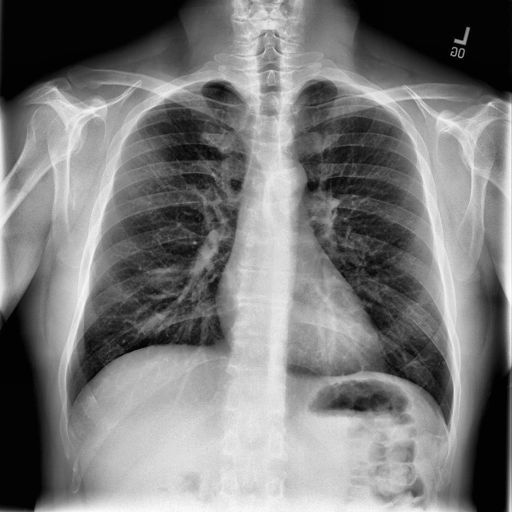
Finding: NORMAL